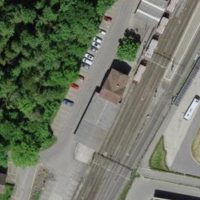
EUNIS habitat code: 57
Species observed at this site:
Aesculus hippocastanum